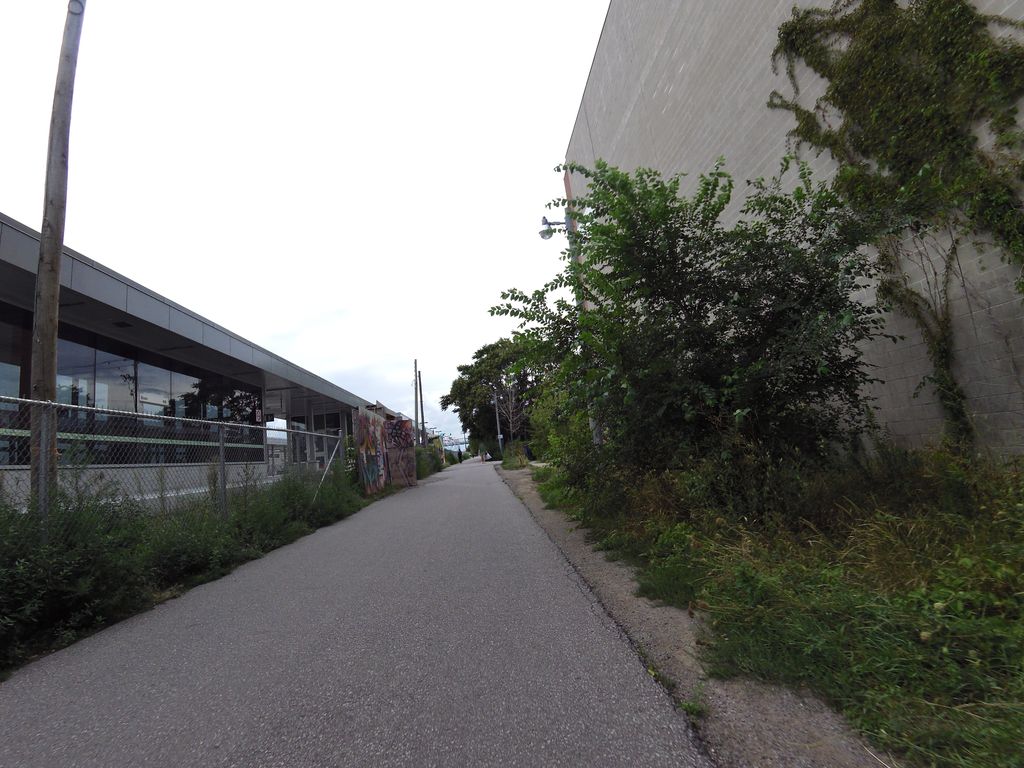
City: toronto